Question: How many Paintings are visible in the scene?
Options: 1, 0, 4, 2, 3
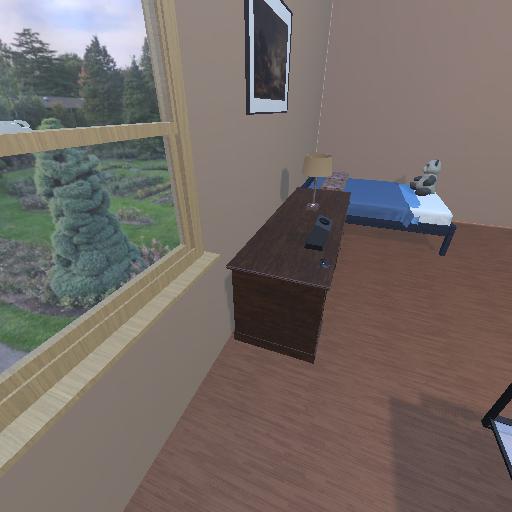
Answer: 1